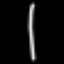
Label: line